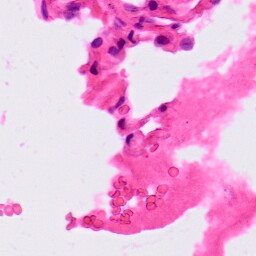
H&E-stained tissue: Lung